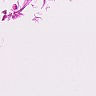
Metastatic tissue present: no